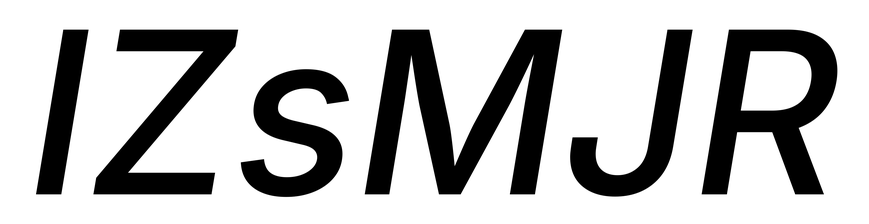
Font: Inter-Italic_Medium_Italic